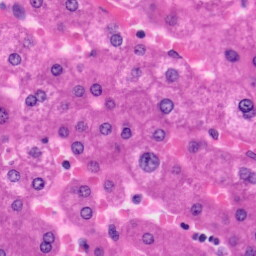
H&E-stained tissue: Liver